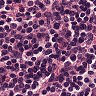
Metastatic tissue present: no